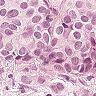
Metastatic tissue present: yes